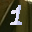
Label: 1